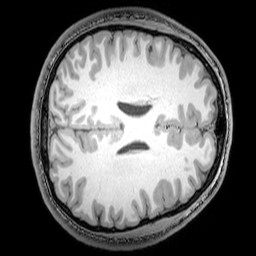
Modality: T1w
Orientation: axial
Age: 24
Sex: male
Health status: healthy
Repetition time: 0.081 s
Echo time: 0.037 s